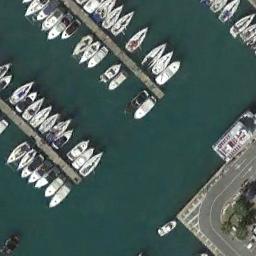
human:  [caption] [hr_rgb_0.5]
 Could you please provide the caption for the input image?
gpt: Many ships are in the harbor .

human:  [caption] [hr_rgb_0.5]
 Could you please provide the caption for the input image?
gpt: There are only three empty seats in the harbor .

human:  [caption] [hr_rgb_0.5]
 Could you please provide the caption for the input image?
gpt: Many yachts are neatly moored on the sea by the harbor, And there is a road nearby .

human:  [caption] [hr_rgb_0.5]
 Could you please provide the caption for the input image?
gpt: The harbor has lots of neatly docked boats and the color of the waters is green .

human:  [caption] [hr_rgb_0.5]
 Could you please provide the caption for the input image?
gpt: There are some ships docked neatly at the harbor .